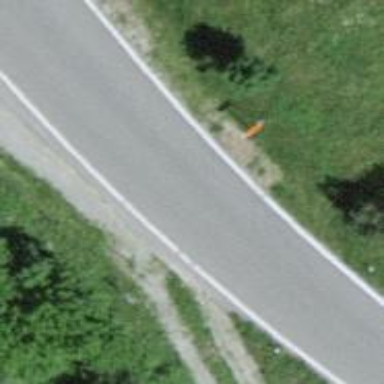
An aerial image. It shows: Pole with roof-covered pipeline marker.